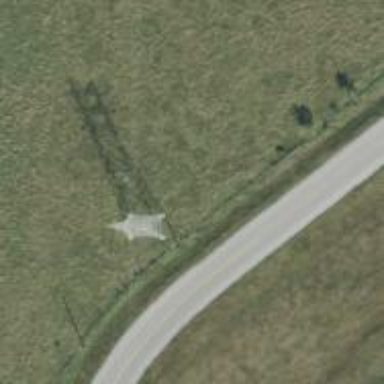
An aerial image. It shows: Power tower.